Interaction volume radius: 5 \u00c5
Interaction volume height: 10 \u00c5
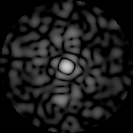
Disorder parameter: 0.7519